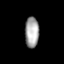
Tissue: prostate
Cell type: Fibroblasts
Senescence score: 0.7222
Nuclear area (px): 422
Mean DAPI intensity: 163.275